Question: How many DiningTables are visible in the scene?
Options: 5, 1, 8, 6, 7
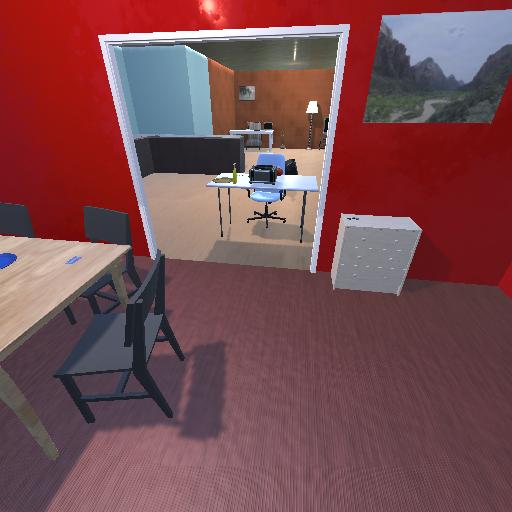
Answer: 5